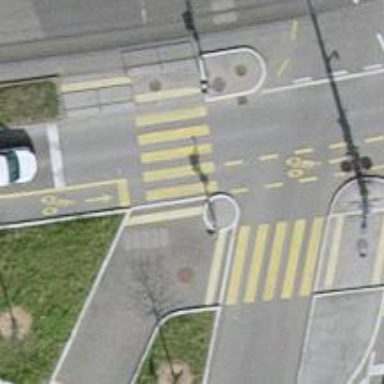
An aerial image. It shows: Crossing with traffic signals and zebra markings.